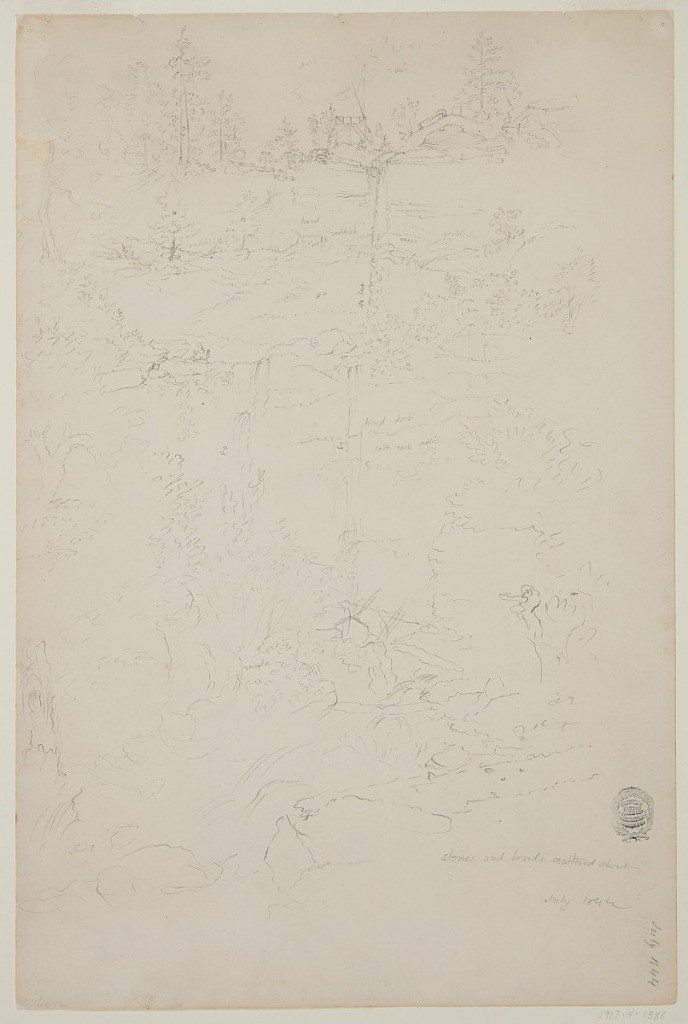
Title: Kaaterskill Falls, New York
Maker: Frederic Edwin Church, American, 1826–1900
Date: July 1844
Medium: Graphite on white wove paper
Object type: Drawing
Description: Landscape sketch showing a view of the of two-tiered Kaaterskill Falls in Kaaterskill Clove near village of Catskill. Initial falls of 180 feet visible in upper portion of composition at a distance, while secondary falls of 80 feet comprise center, surrounded by rocks, water, debris, and foliage that variously make up foreground.